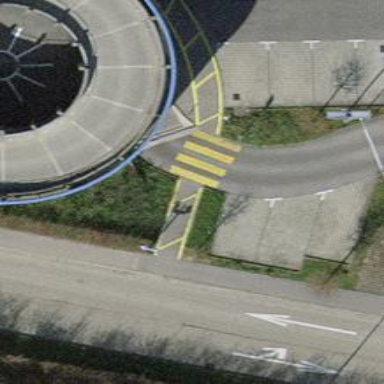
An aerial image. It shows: Uncontrolled zebra crossing on the road.